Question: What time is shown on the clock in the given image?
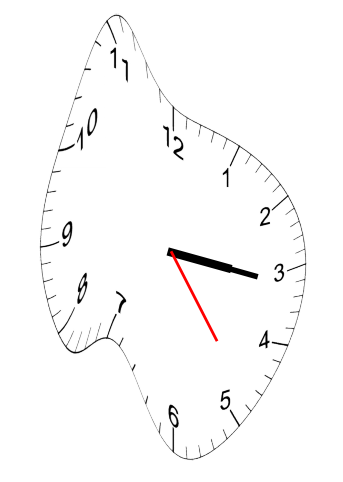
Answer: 03:16:24